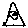
Label: triangle